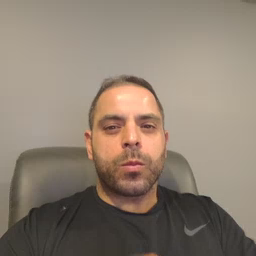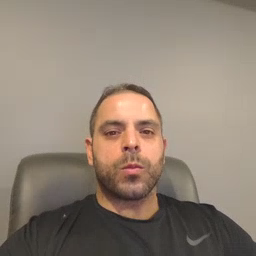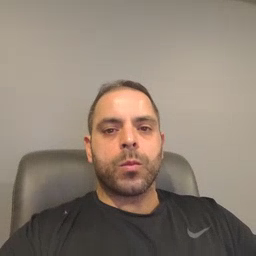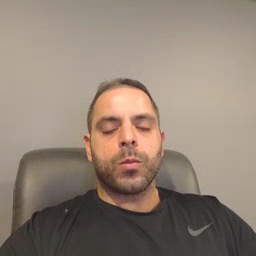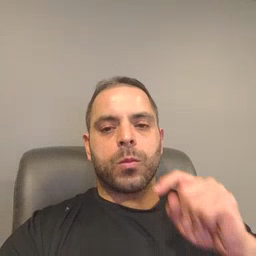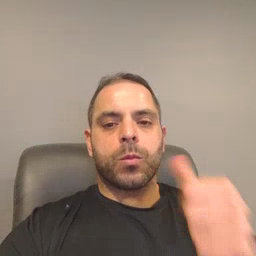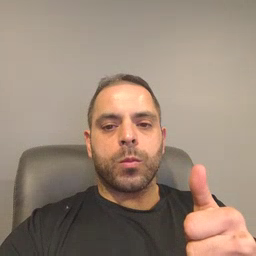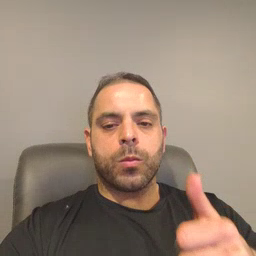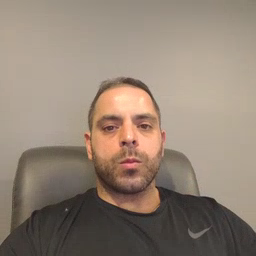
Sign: fast